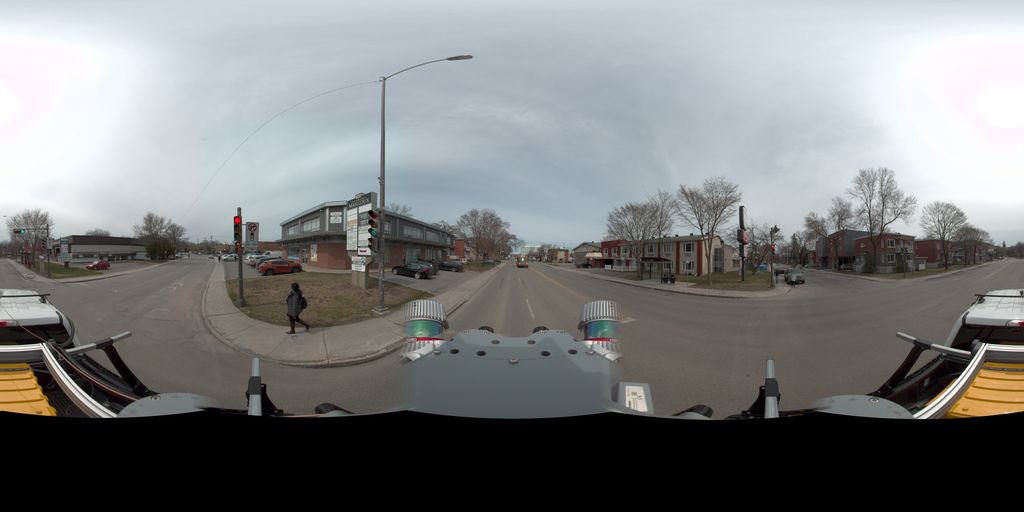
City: quebec_city